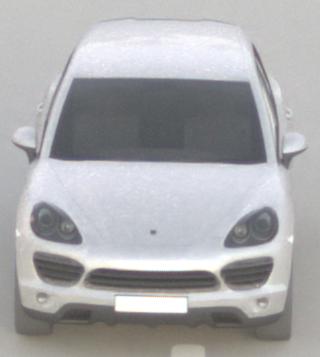
Make: Porsche
Model: Cayenne
Detailed model: Cayenne (958)
Model produced from: 2010/05
Model produced until: 2014/07
Doors: 5
Color: white
Road condition: dry road
Daytime: sunrise or sunset
Contrast: low contrast